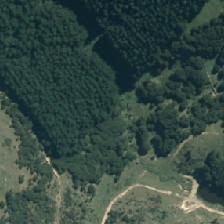
Land cover: manuka_kanuka